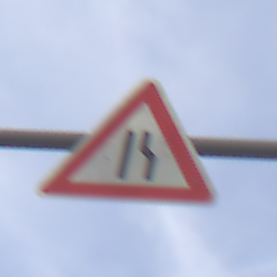
Verkehrszeichen: EinseitigVerengteFahrbahnRechts
Umgebung: Outdoor, Urban
Tageszeit: SunriseSunset
Wetter: PartlyCloudy
Licht: Natural
Jahreszeit: NotSpecified
Kontrast: LowContrast